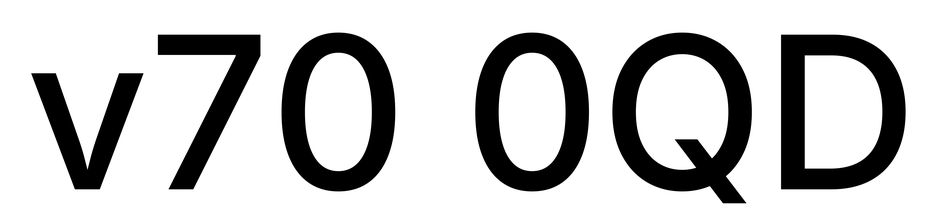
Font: Inter_Medium